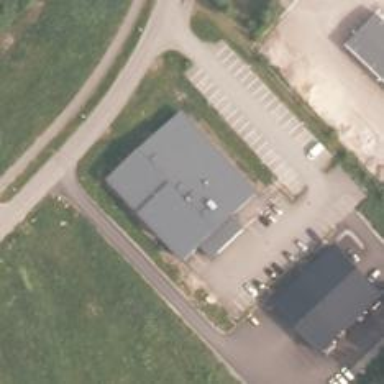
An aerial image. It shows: Fitness center located in leisure land.